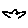
Label: bird